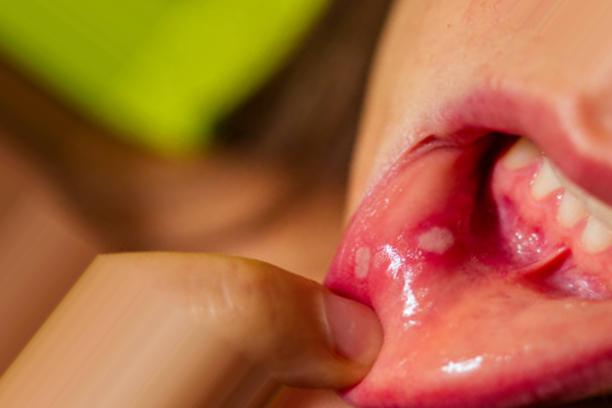
Condition: Mouth Ulcer